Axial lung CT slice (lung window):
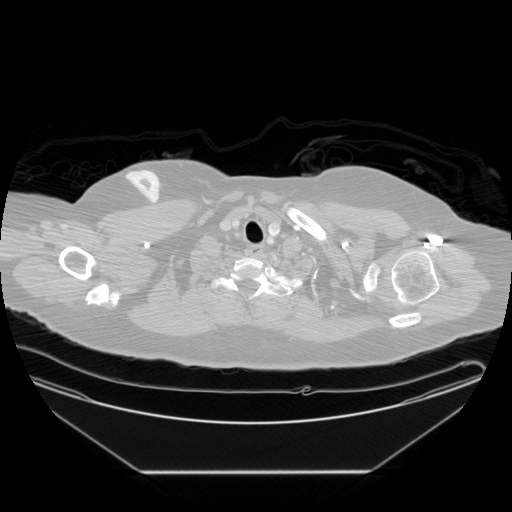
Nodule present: no